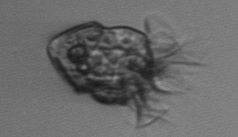
Label: Strombidium_inclinatum